Question: I'm developing a little game in C++ Qt 4.6.3 and I stumbled upon a layout-issue.
The layout I'm looking for is a 3x3 QGridLayout of which the central cell (1,1) holds the main widget (it's a board game). The (0,1)-cell should hold a QLabel displaying whos turn it is, the (1,0) and (1,2) cells are subdivided into QVBoxLayouts to hold a maximum of 3 scoreboards, and the (2,1)-cell also holds some kind of QLabel.

This is what I've got so far:
'''
QGridLayout *mainLayout = new QGridLayout(this);
QVBoxLayout *leftLayout = new QVBoxLayout;
QVBoxLayout *rightLayout = new QVBoxLayout;
mainLayout->addLayout(leftLayout, 1, 0, AlignTop);
mainLayout->addWidget(topText, 0, 1, AlignCenter);
mainLayout->addWidget(board, 1, 1);
mainLayout->addLayout(bottomText, 2, 1, AlignCenter);
mainLayout->addLayout(rightLayout, 1, 2, AlignTop);
'''
Now, on MS Windows (laptop of my GF) I solved this by reimplementing the 'resizeEvent()' function:
'''
void Game::resizeEvent(QResizeEvent *)
{
mainLayout->setRowMinimumHeight(1, 0.8 * height());
mainLayout->setColMinimumWidth(1, 0.8 * height());
// some other stuff
}
'''
This worked fine! However, on Unix there seems to be a problem (or could it be due to a version difference? 4.6 vs 4.8). On calling the 'setRowMininmumHeight()' method, it seems that another resize-event is issued, resulting in a recursive call! I want my application to work on both platforms, so clearly I had to find another solution. I fiddled around with 'setRowStretch()' and 'setColStretch()' but neither of those had the desired result. I tried all sorts of combinations but now I am quite stuck...
Does anyone have a solution to this seemingly easy problem?
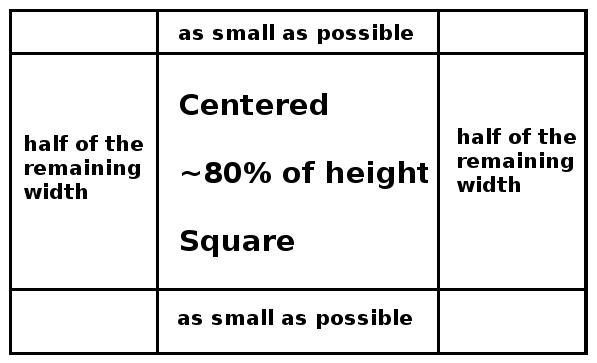
Answer: You should use stretches rather than minimum sizes to solve the problem. Execute this code after adding the widgets to the layout to assign 80% of the height to the middle row:
'''
mainLayout->setRowStretch(0, 1); // 10% for top row
mainLayout->setRowStretch(1, 8); // 80% for middle row
mainLayout->setRowStretch(2, 1); // 10% for bottom row
'''
Note that minimum size constraints of the contained widgets are still respected (unless you set the size policy to ignored). So if you want to assign the whole height minus the two minimum sizes of the rows 0 and 2 (as you are saying they should be "as small as possible"), assign 100% to the middle row and 0% to the rows 0 and 2; they still respect the minimum sizes:
'''
mainLayout->setRowMinimumHeight(0, 20); // 20px for top row
mainLayout->setRowMinimumHeight(2, 20); // 20px for bottom row
mainLayout->setRowStretch(0, 0);
mainLayout->setRowStretch(1, 1); // remaining height for middle row
mainLayout->setRowStretch(2, 0);
'''